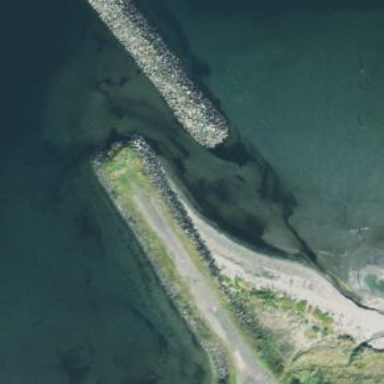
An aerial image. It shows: Breakwater made of rocks.